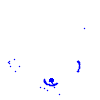
Particle: electron